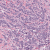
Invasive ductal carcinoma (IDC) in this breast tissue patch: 1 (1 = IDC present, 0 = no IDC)